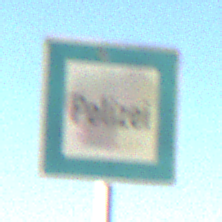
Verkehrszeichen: Polizei
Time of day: MorningAfternoon
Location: Outdoor (Nature)
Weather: PartlyCloudy
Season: NotSpecified
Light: Natural